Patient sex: M
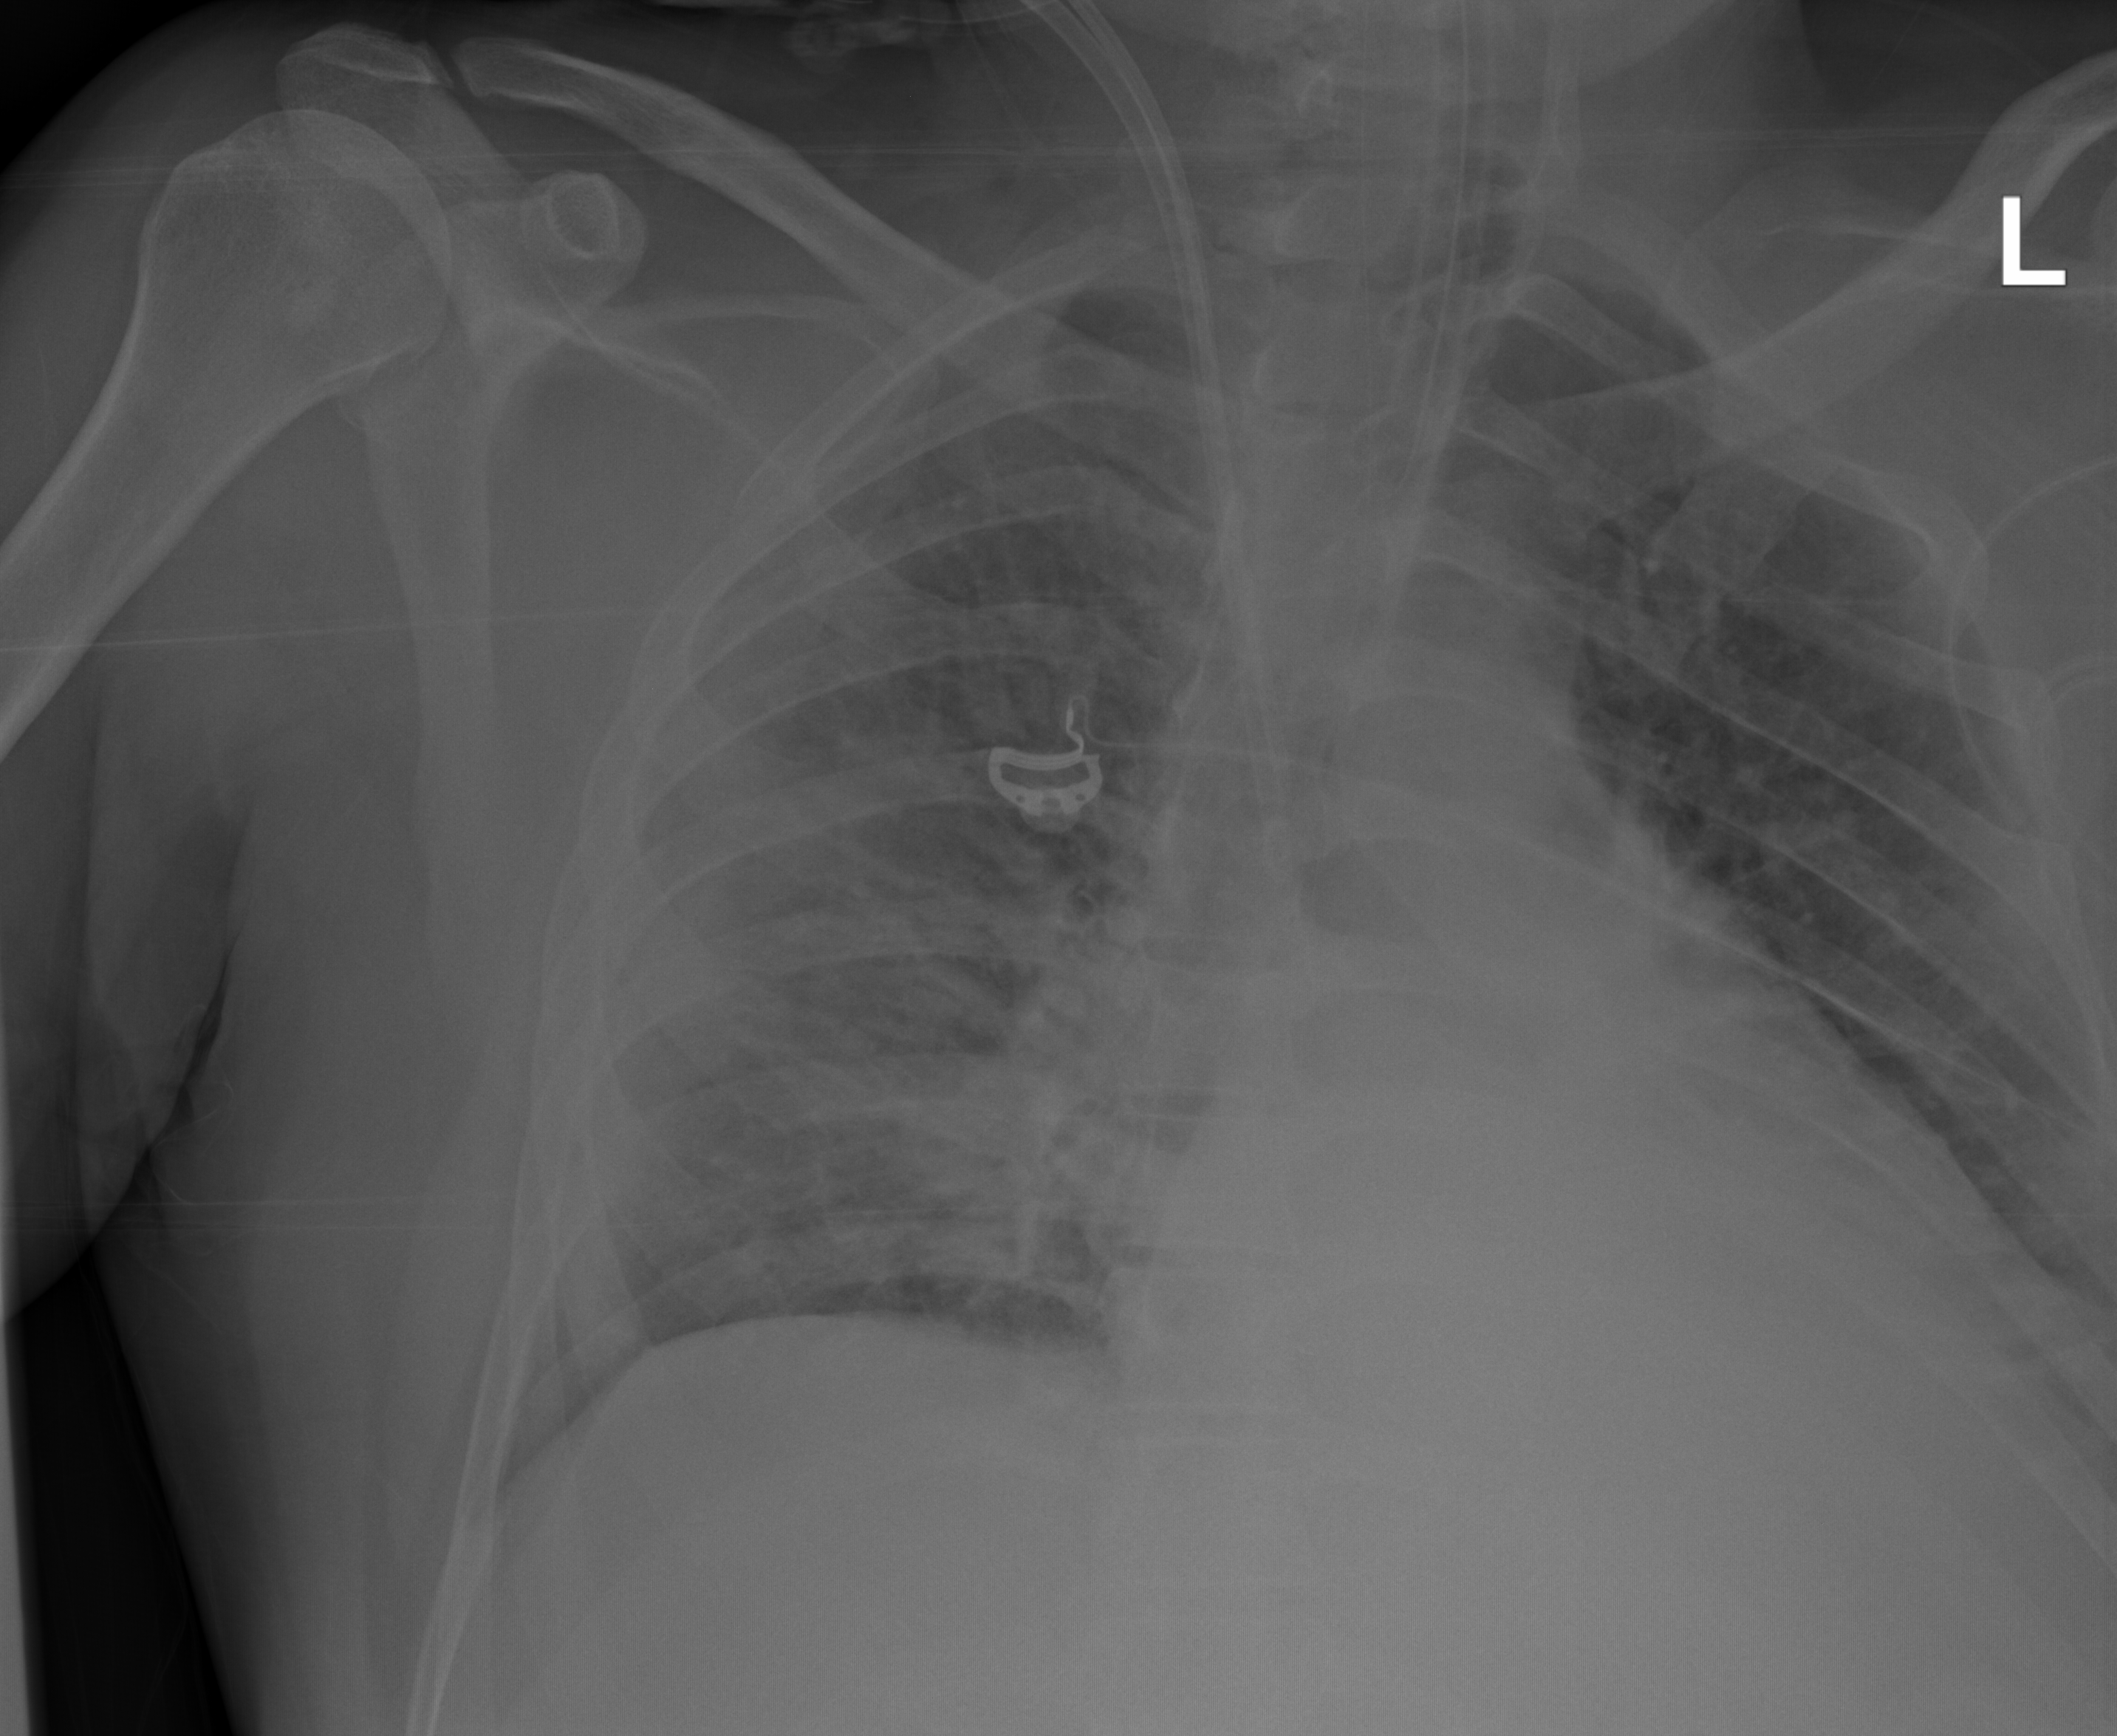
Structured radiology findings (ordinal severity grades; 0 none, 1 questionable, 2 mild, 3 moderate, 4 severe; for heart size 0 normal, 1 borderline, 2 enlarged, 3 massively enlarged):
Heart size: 0
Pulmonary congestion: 0
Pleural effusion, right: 0
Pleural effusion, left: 0
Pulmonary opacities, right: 3
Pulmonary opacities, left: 2
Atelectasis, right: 2
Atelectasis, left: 2